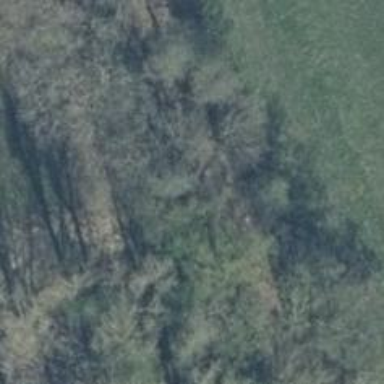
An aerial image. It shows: Row of trees in natural setting.